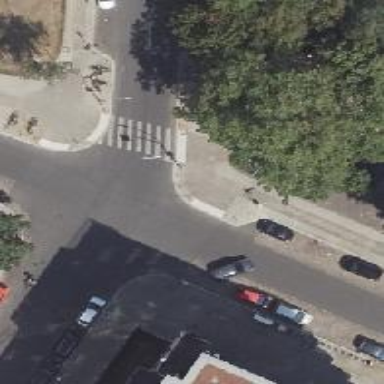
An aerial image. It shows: Uncontrolled zebra crossing with both kerb extensions.